Question: I know it may be appear that the question is duplicate, but I ask for my case. In my database, I have two tables one for user and the second for images of that user. My question is should I have identity column in the Images table ?

I know that the big question ( Should I have identity column in every table ? ) have many answers and most answers say ( it depend on your case ), so I want to know for may case what should I do ?
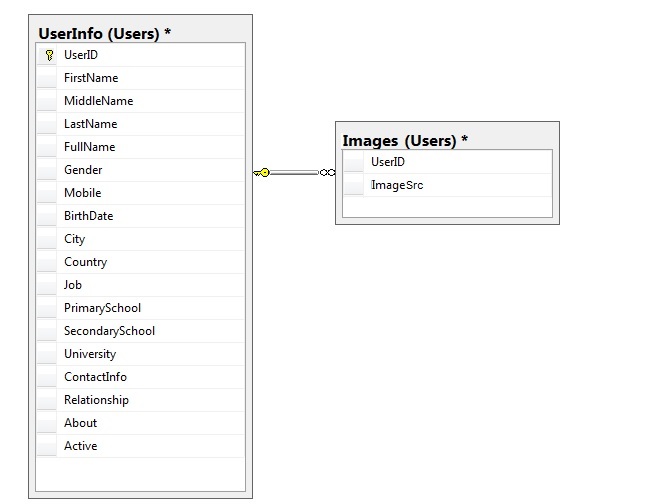
Answer: You don't need an identity column. Unless you have table that connects to the images table (such as image details or something like that), or if you need to sort the user images by the time they where saved in the database, an identity column on your images table is going to be useless. Having your primary key as well as your clustered index on the userId + imageSrc will give you better searches. Note that you will need a unique ImageSrc anyway, otherwise you might overwrite images on the file system.